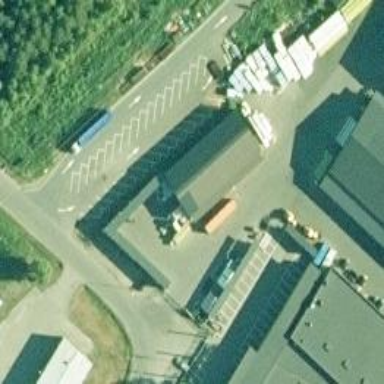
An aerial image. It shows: Parking area.